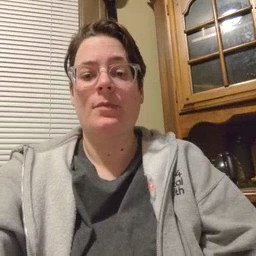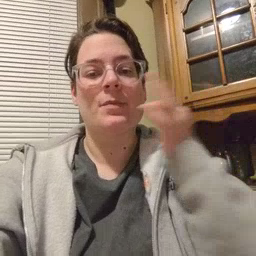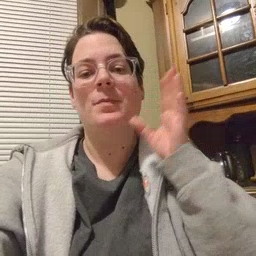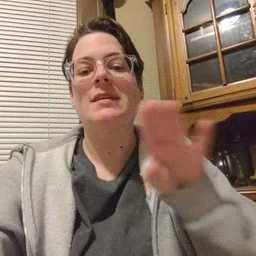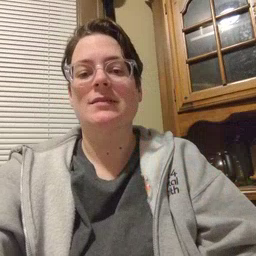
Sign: bee